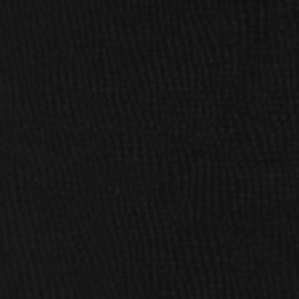
Label: frost